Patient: sex M, age 68
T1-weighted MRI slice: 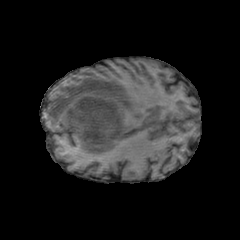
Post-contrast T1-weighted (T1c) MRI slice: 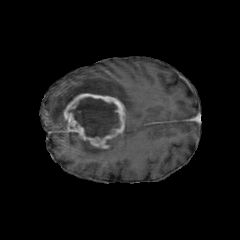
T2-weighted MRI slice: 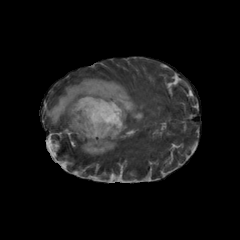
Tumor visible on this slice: yes
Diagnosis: Glioblastoma, IDH-wildtype
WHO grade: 4